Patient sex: M
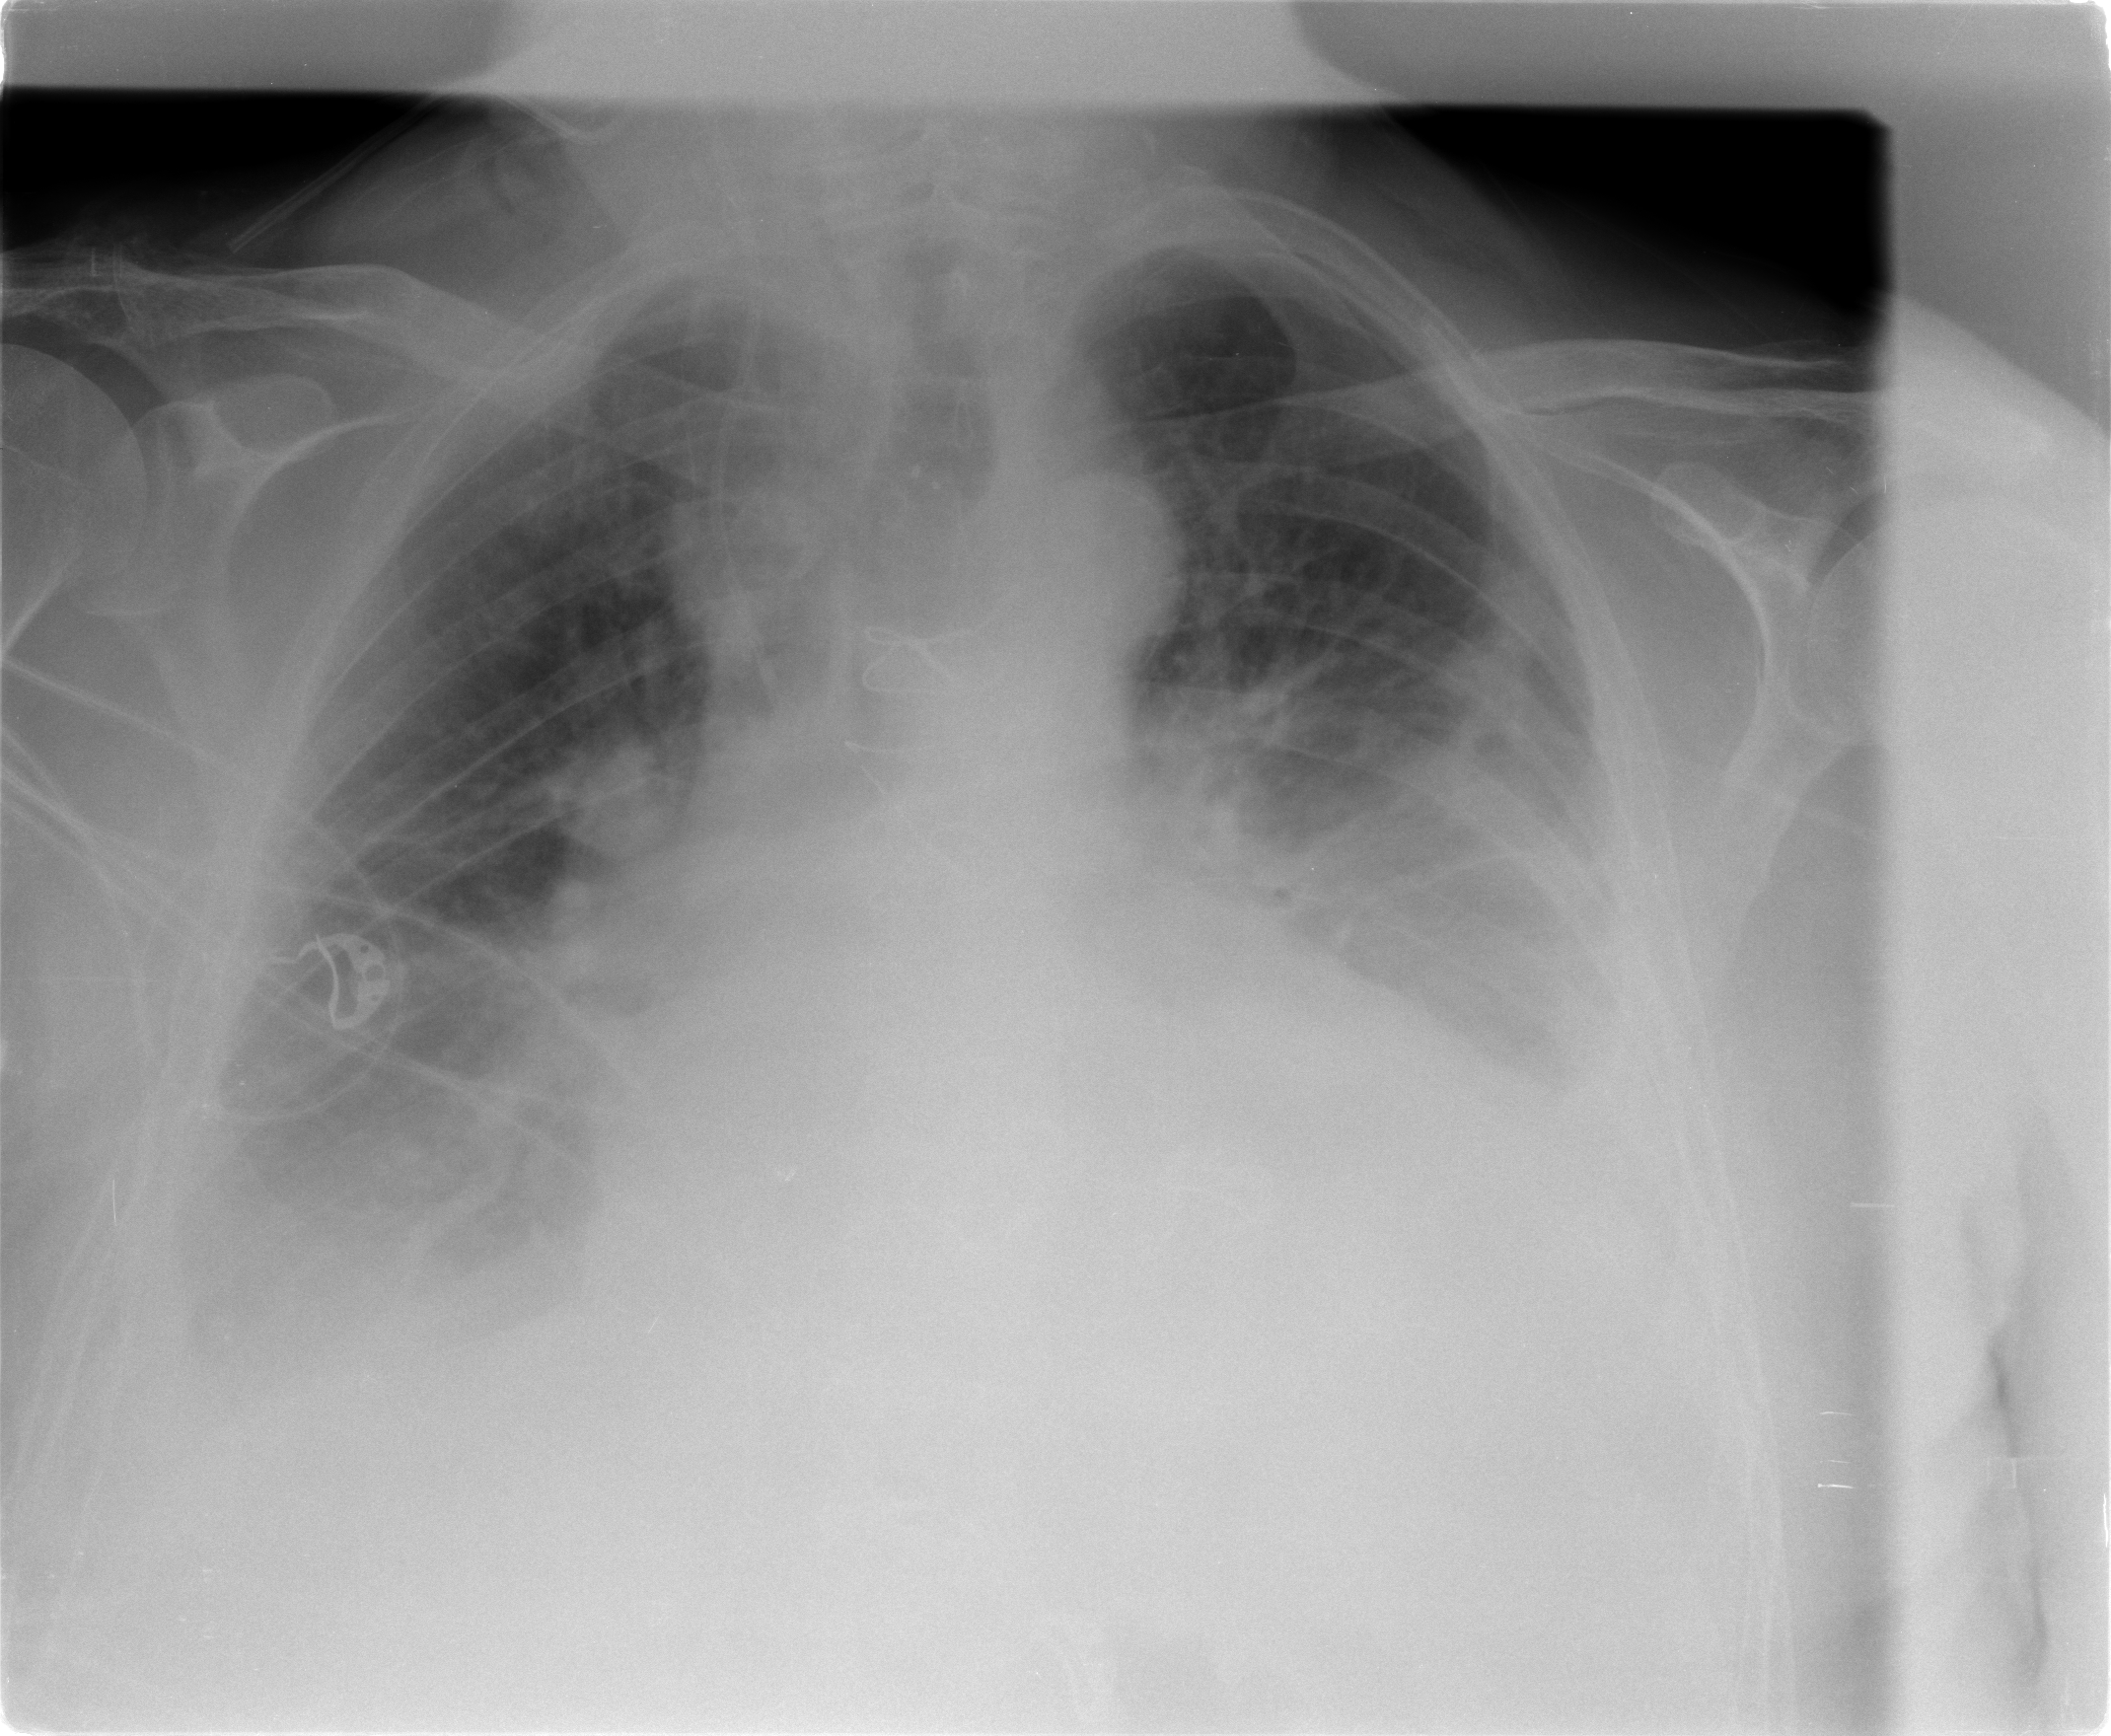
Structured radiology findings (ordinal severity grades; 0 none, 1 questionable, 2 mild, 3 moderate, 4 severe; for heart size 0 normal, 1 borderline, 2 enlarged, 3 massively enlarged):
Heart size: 3
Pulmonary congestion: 3
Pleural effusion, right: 2
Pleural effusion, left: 2
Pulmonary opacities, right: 2
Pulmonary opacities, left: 2
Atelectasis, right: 3
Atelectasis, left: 3